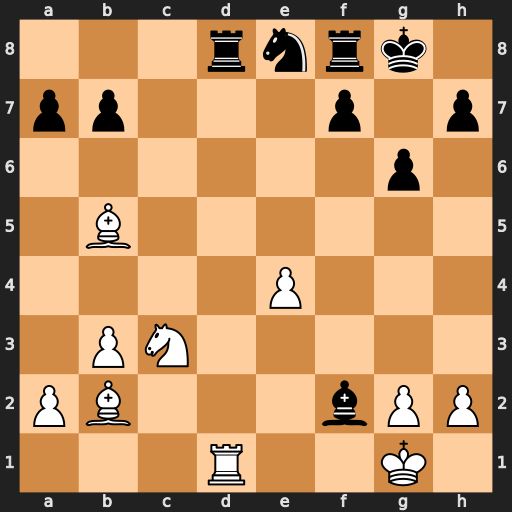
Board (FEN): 3rnrk1/pp3p1p/6p1/1B6/4P3/1PN5/PB3bPP/3R2K1
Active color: w
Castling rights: -
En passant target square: -
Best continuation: Kxf2 Rxd1 Nxd1